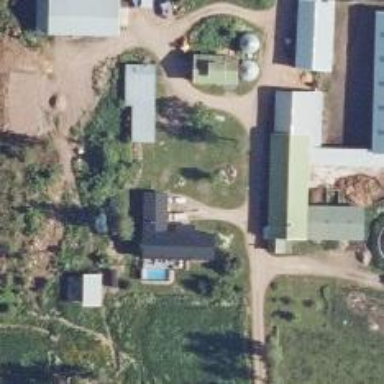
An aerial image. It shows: Farm.